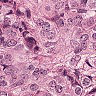
Metastatic tissue present: yes